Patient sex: M
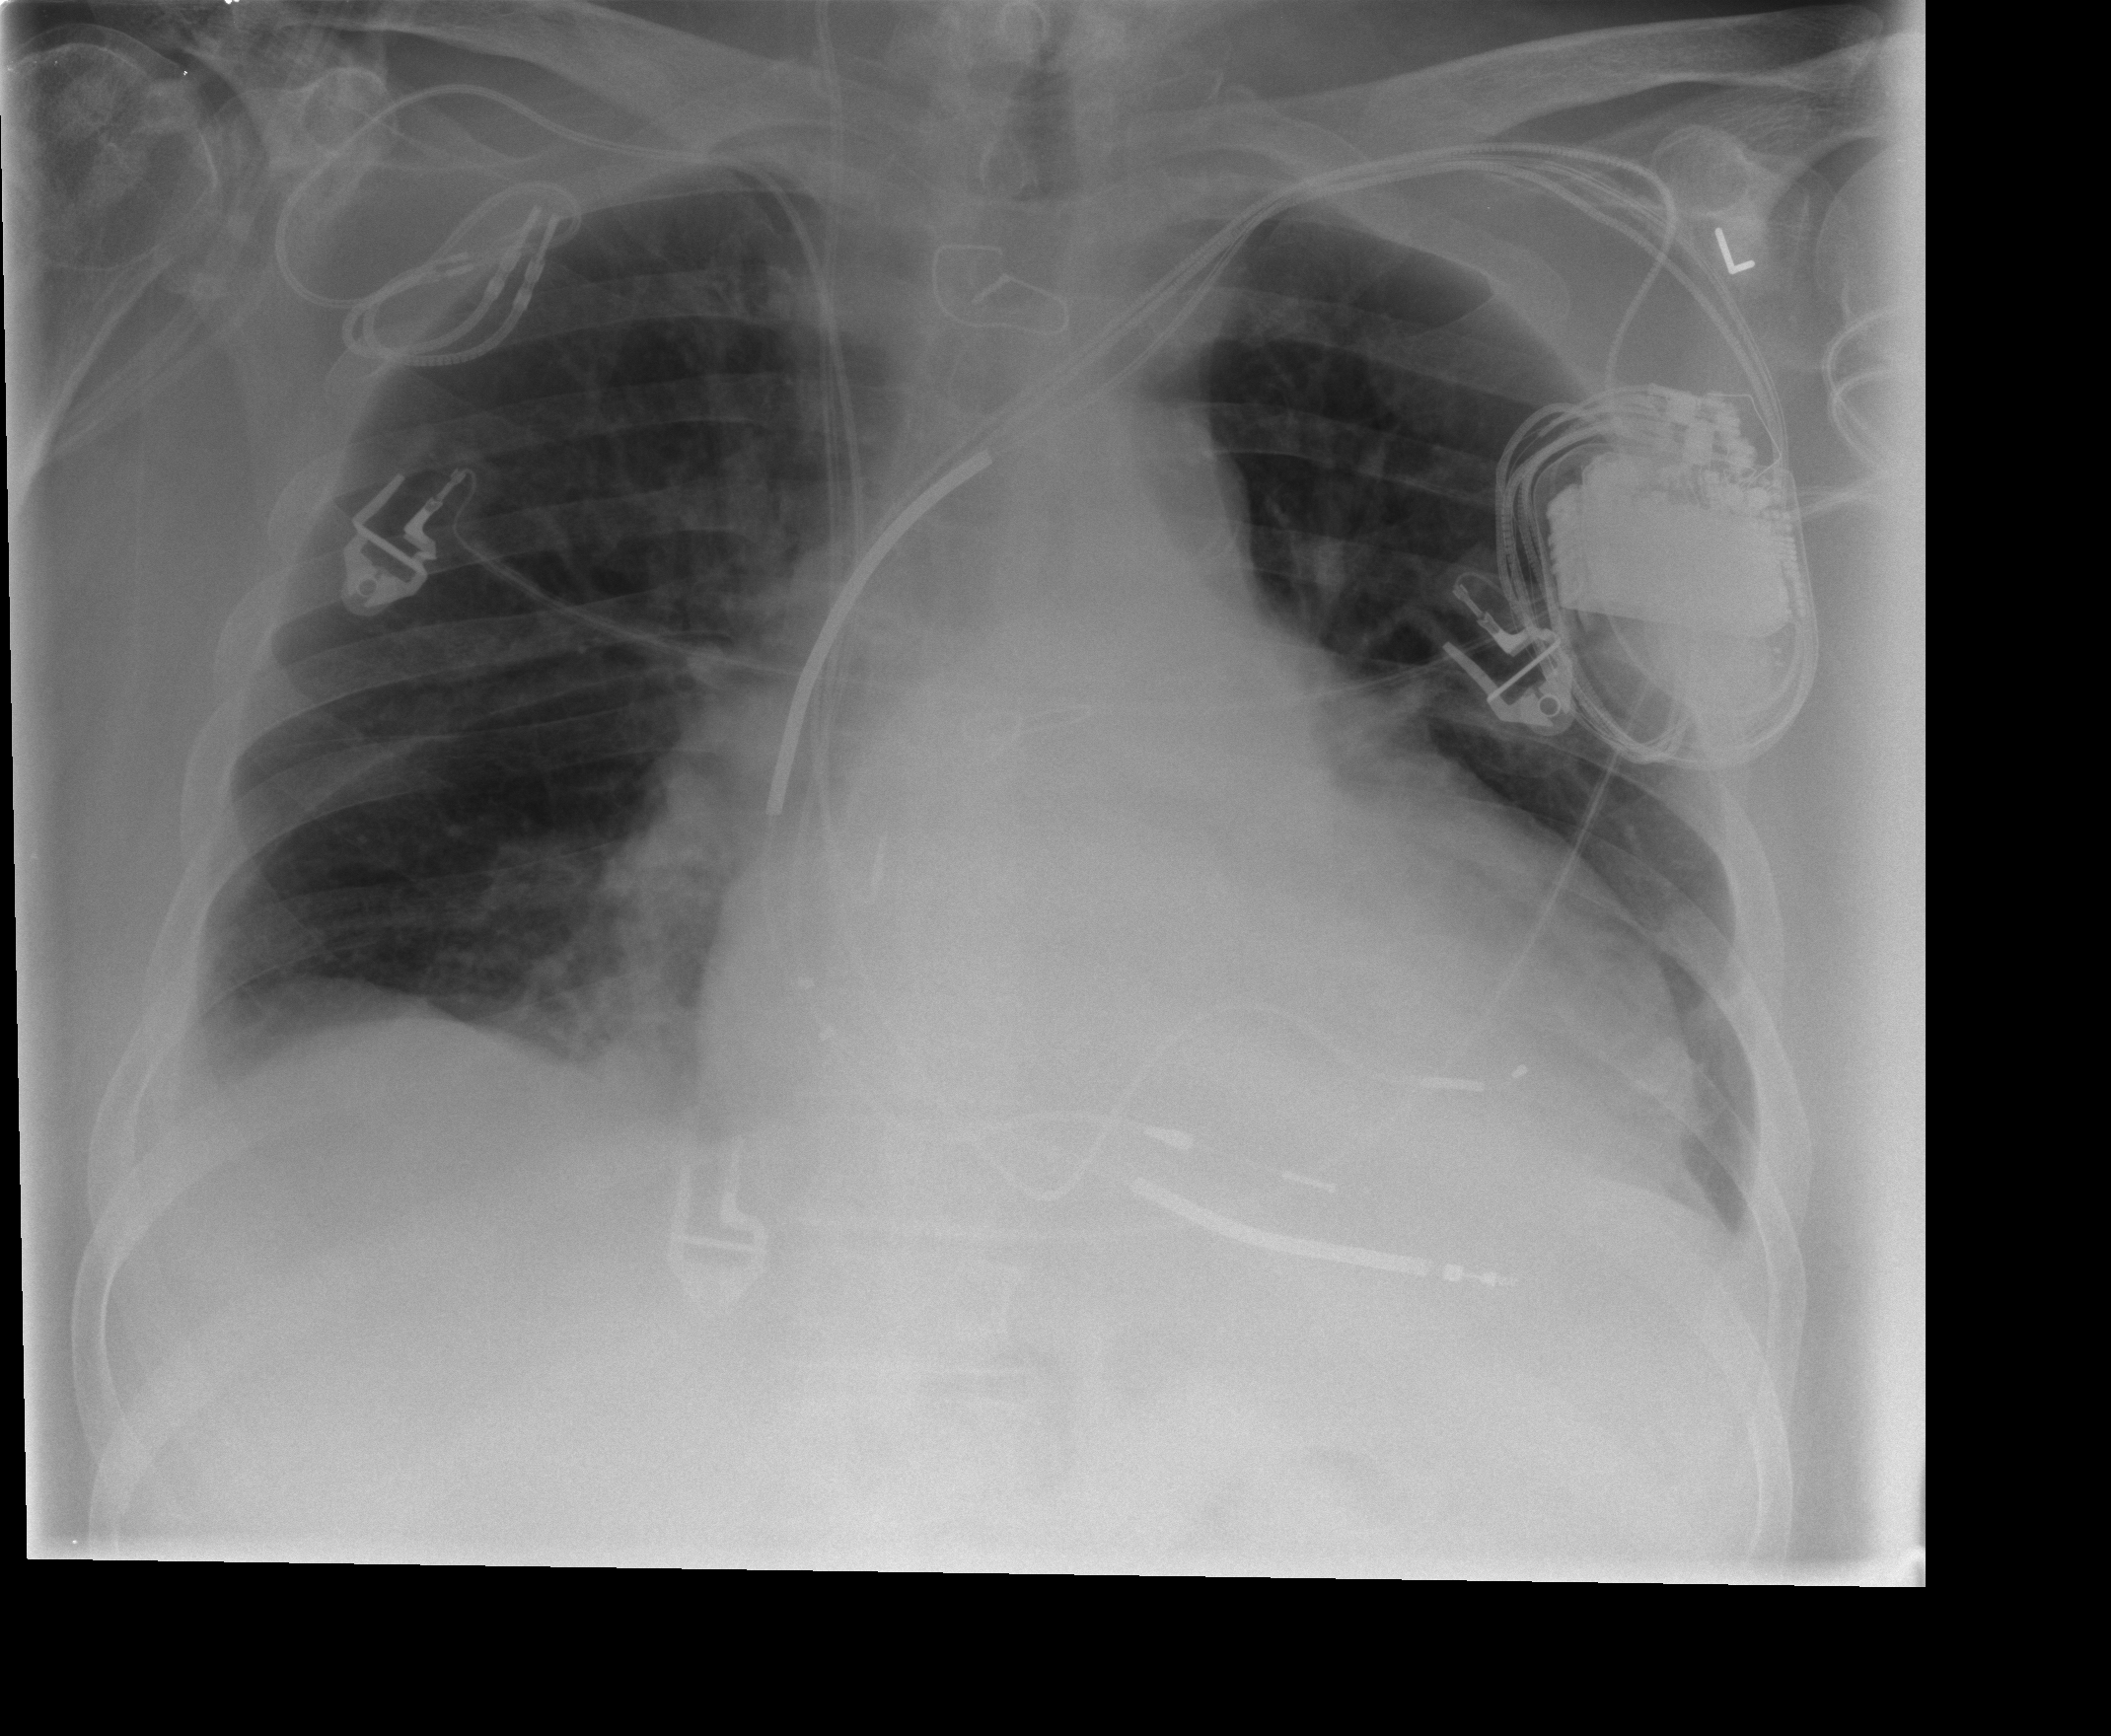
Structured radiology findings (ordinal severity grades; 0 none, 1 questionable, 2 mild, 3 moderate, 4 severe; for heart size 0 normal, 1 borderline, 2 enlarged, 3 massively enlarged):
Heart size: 2
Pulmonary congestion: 1
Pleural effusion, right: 1
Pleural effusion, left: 1
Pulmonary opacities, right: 0
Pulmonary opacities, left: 0
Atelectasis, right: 1
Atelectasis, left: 1